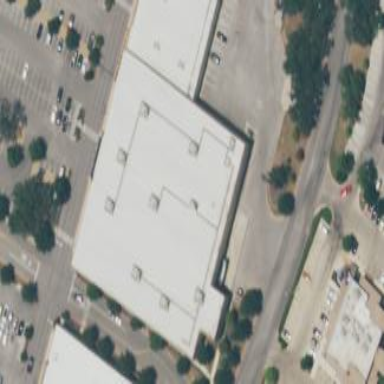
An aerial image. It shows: Retail building.